Interaction volume radius: 5 \u00c5
Interaction volume height: 30 \u00c5
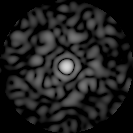
Disorder parameter: 0.841